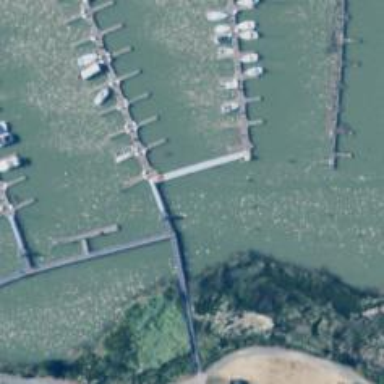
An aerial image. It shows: Footway leading to man-made pier.